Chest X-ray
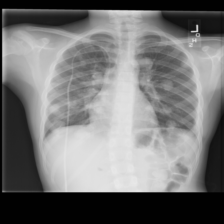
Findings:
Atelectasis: negative
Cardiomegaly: negative
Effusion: negative
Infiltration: negative
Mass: positive
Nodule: negative
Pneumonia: negative
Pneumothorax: negative
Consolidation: negative
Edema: negative
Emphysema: negative
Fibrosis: negative
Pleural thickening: negative
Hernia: negative